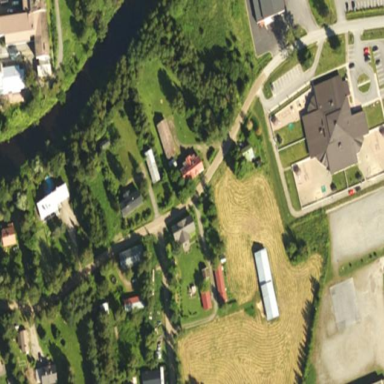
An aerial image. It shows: Farmyard area.